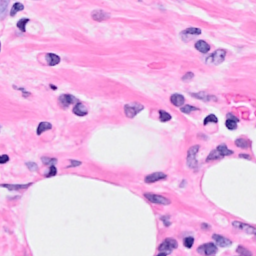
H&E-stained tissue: Breast